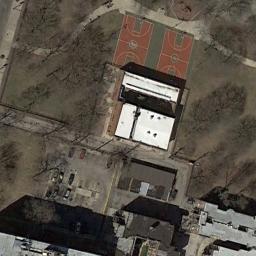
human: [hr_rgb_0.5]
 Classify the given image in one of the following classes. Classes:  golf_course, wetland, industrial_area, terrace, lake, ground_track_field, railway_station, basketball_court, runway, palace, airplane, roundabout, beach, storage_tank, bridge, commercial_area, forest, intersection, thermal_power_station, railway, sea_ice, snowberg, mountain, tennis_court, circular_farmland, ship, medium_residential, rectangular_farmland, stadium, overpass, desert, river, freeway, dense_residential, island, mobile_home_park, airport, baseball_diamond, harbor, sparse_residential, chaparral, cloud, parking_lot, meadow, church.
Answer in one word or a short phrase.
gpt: basketball_court